A scalogram of one vibration snapshot from a rotating bearing is shown, computed with a continuous wavelet transform. Based on the visible evidence, which condition applies: normal, inner_race, outer_race, ball?
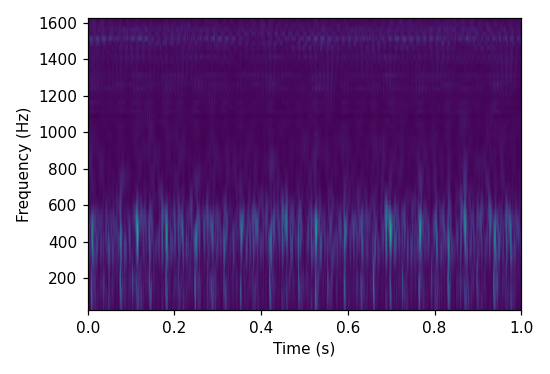
Answer: outer_race